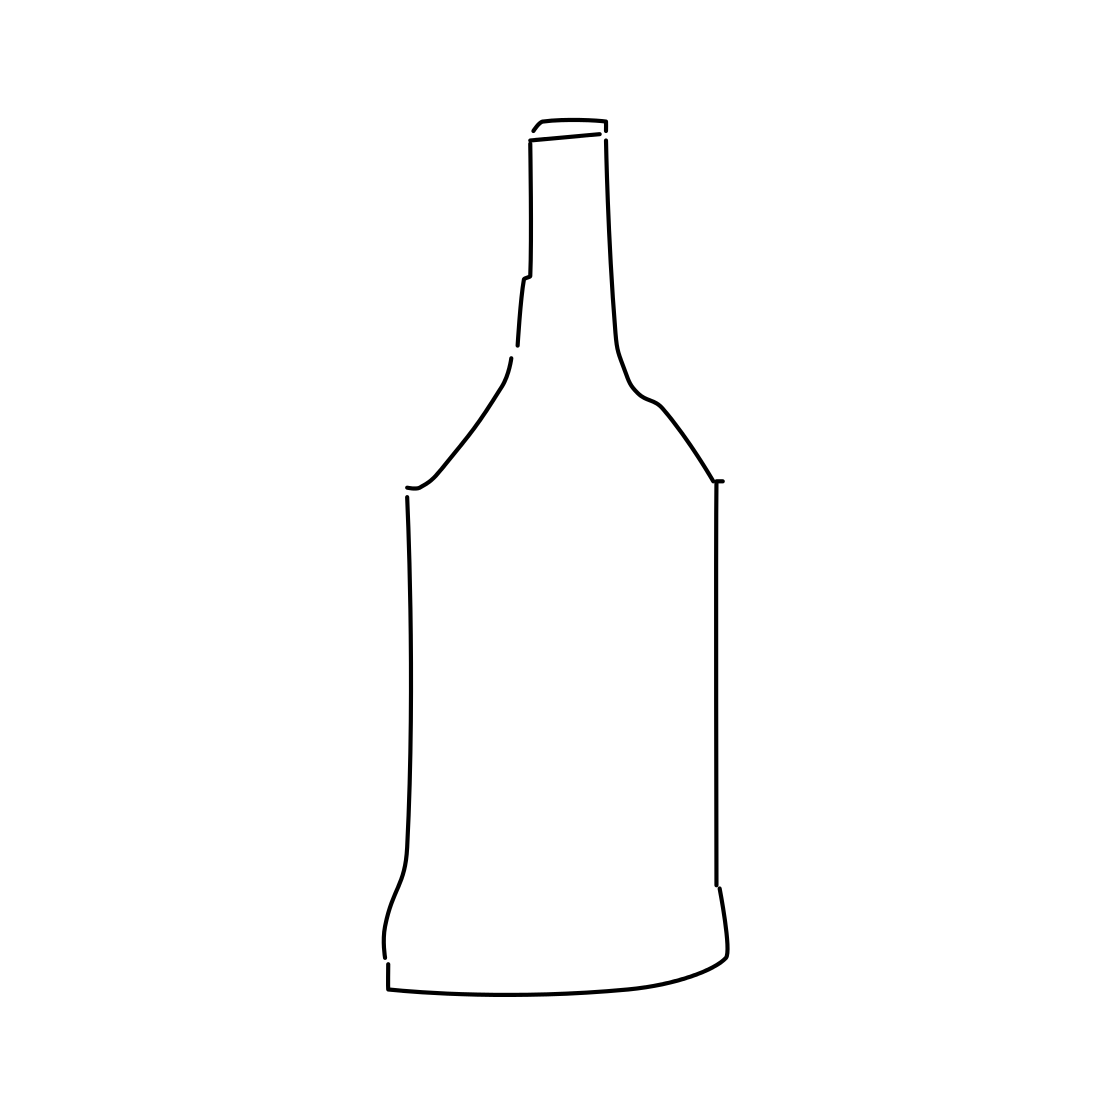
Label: wine-bottle